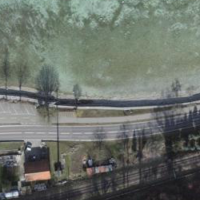
EUNIS habitat code: 14
Species observed at this site:
Chroicocephalus ridibundus
Larus michahellis
Podiceps cristatus
Cygnus olor
Fulica atra
Anas platyrhynchos
Milvus migrans
Milvus milvus
Podiceps nigricollis
Falco peregrinus
Columba palumbus